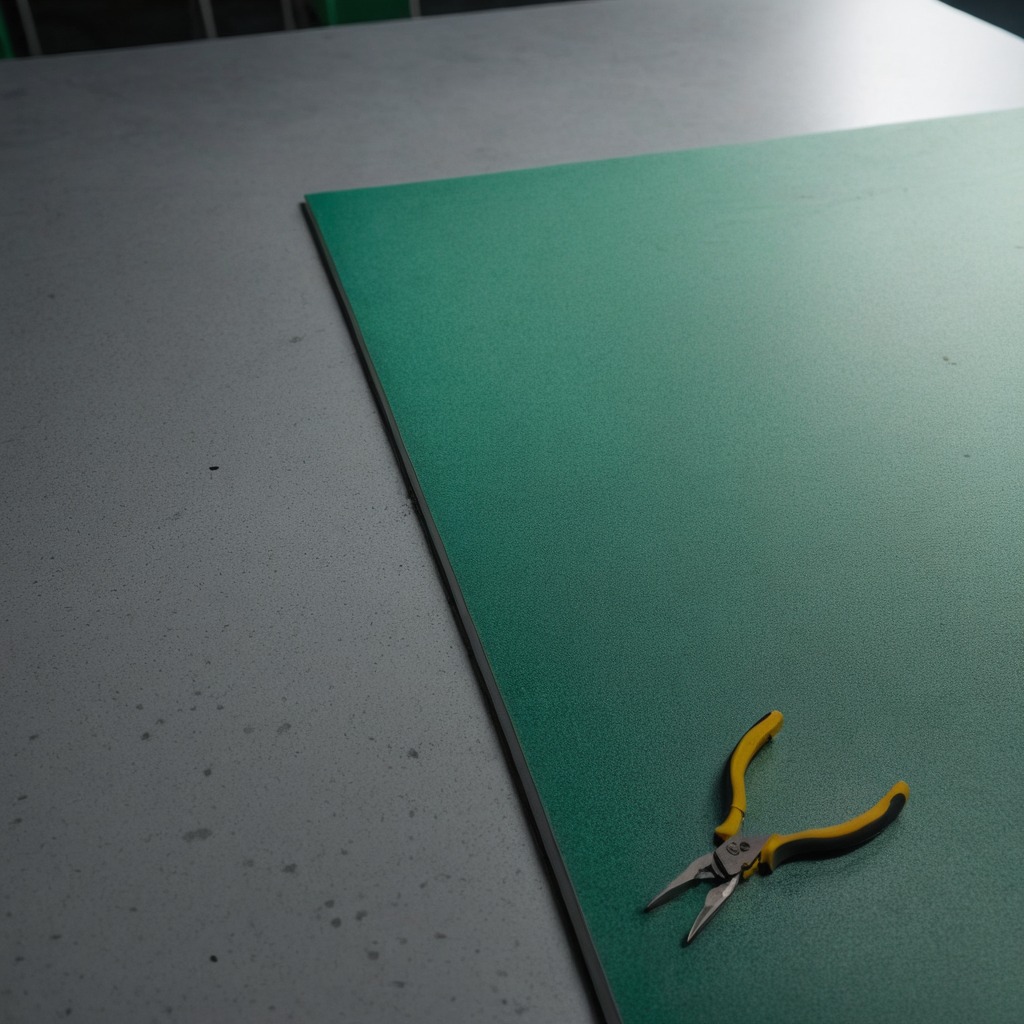
A plier is lying on a green rubber mat inside a workshop under bright overhead lighting crisp shadows high clarity worn but beneath the mat